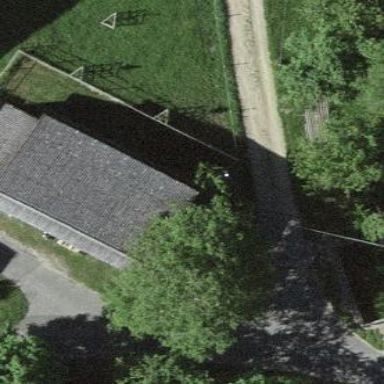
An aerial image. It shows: Shed building.